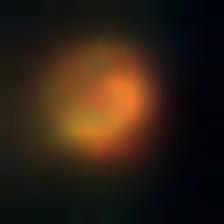
Taxon: NanoPlankton
Group: Other